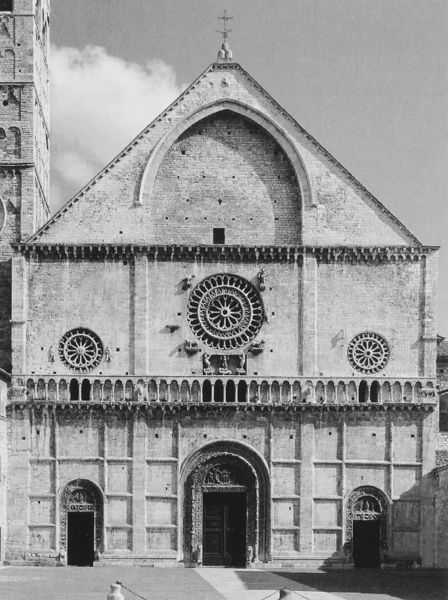
Titel: Westfassade des Doms San Rufino
Künstler: Giovanni da Gubbio
Standort: Assisi, S. Rufino, Dom (EU - I - Toskana)
Schlagwörter: himmel, wolken, dreieck, kirchturm, fenster, tür, dach, ornament, wand, brüstung, kirche, frontal, kreis, rund, turm, spanien, fassade, türen, giebel, mauer, platz, rundbogen, spitz, tor, galerie, foto, bögen, eingang, kreuz, religion, rundfenster, schwarzweiss, fries, portal, tore, rosette, spitzbogen, zentral, rosetten, sakralbau, masswerk, lisenen, vorplatz, giebeldach, angeschnitten, kirchengebäude, portugal, #portal, rundfenter, sakrall bauwerk